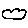
Label: cloud